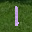
Label: 1